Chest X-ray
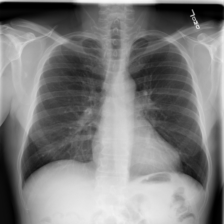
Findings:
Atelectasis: negative
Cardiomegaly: negative
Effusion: negative
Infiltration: positive
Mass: negative
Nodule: negative
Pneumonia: negative
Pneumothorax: negative
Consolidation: negative
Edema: negative
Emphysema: negative
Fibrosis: negative
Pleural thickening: negative
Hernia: negative